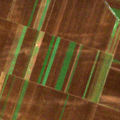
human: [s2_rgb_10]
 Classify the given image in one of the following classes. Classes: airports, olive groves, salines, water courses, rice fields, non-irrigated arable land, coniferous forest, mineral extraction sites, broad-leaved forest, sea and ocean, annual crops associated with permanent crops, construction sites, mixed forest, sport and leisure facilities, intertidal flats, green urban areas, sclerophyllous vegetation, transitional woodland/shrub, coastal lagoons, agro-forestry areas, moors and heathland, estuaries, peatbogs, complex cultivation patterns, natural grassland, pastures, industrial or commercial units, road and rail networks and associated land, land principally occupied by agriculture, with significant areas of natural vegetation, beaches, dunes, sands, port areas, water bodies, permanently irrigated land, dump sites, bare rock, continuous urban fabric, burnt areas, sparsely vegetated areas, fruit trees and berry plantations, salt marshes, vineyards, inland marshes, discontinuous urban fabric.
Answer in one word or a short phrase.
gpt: non-irrigated arable land